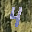
Label: 4